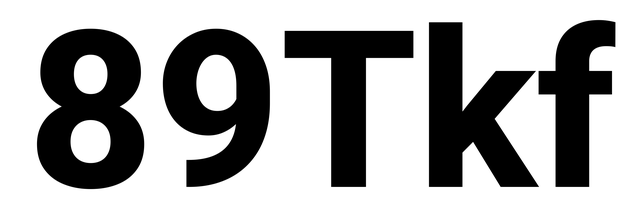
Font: Roboto_ExtraBold